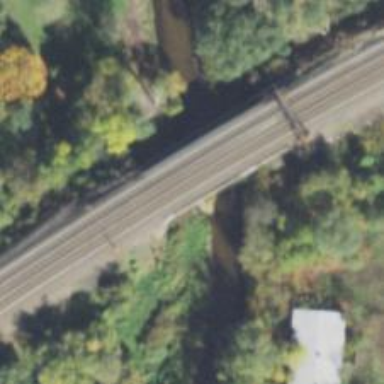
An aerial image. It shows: Bridge over electrified railway with contact line.